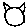
Label: cat